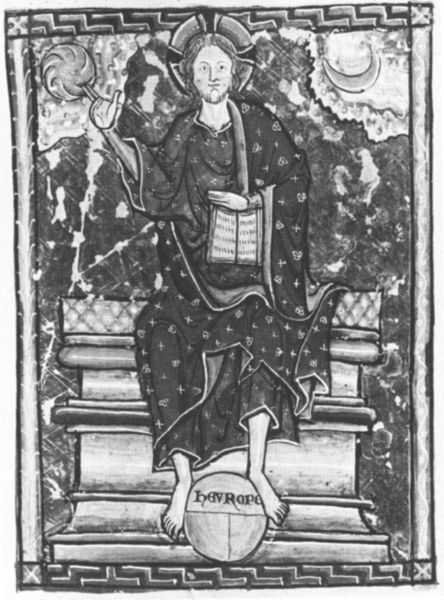
Titel: Psalter
Institution: London, British Library
Schlagwörter: dunkel, hand, mann, umhang, wolken, sitzen, finger, kleid, schwarz, stuhl, weiss, malerei, muster, ornament, bart, bibel, falten, rahmen, erde, sonne, gewand, mantel, schrift, thron, zeigen, foto, mond, buch, mondsichel, schwarzweiß, pantheon, fries, pergament, rauten, heiligenschein, nimbus, christus, jesus, griechisch, mittelalter, romanik, segnen, heiliger, welt, laufender hund, mittelalterlich, aureole, segensgestus, buchmalerei, pantokrator, weltenherrscher, maond, mondisicherl